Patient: sex F, age 72
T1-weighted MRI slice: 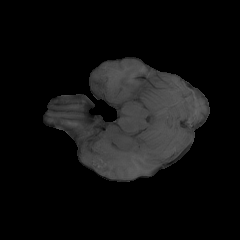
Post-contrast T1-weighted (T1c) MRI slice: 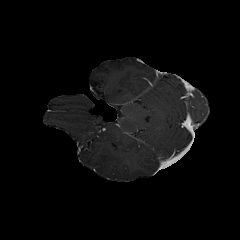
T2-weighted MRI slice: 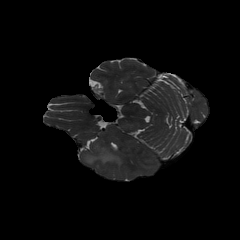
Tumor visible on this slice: yes
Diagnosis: Glioblastoma, IDH-wildtype
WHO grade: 4